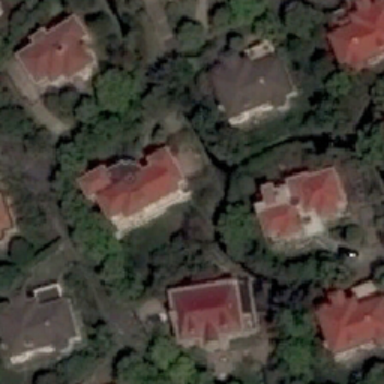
Some buildings and green trees are in the residential area .